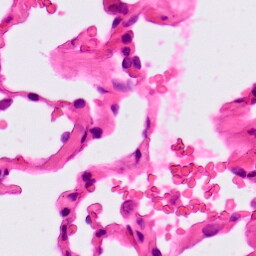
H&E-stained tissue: Lung